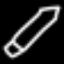
Label: pencil